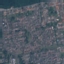
Land use / land cover class: Residential